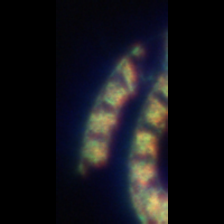
Taxon: Eucampia
Group: Diatoms